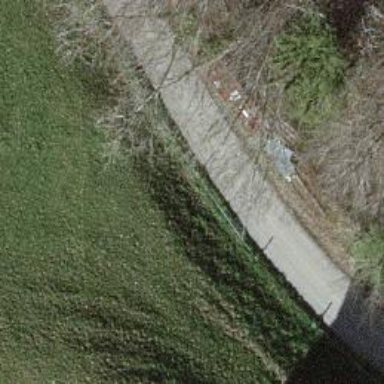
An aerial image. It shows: Well-maintained track road of grade 1.